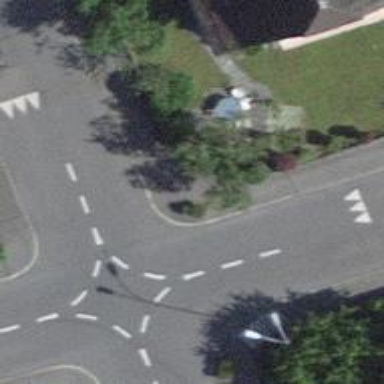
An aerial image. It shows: Kerb serving as barrier.